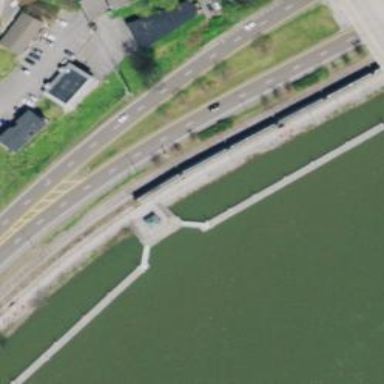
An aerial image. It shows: Dock located along the waterway.